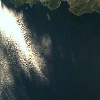
Label: water